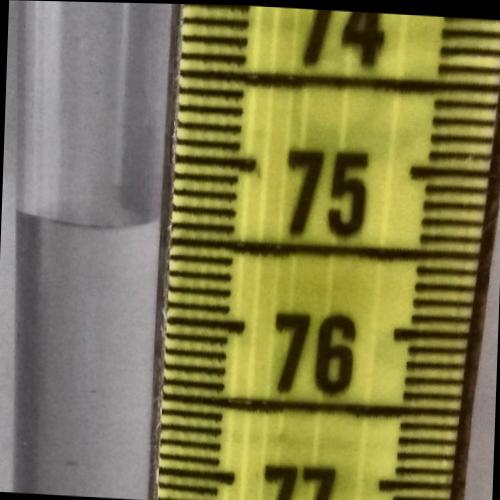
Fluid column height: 75.4 cm